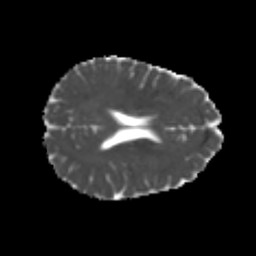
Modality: MD
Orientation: axial
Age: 24
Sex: female
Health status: healthy
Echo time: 0.074 s